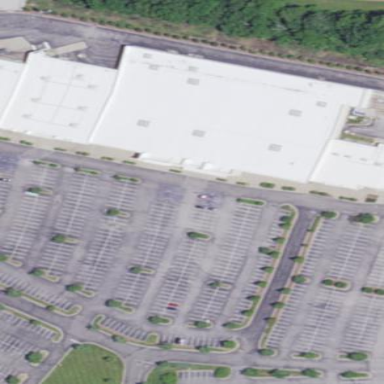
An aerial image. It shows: Department store building.